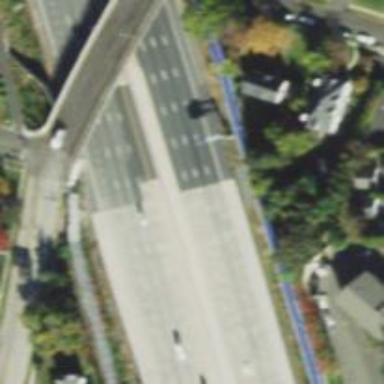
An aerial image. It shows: Asphalt motorway.